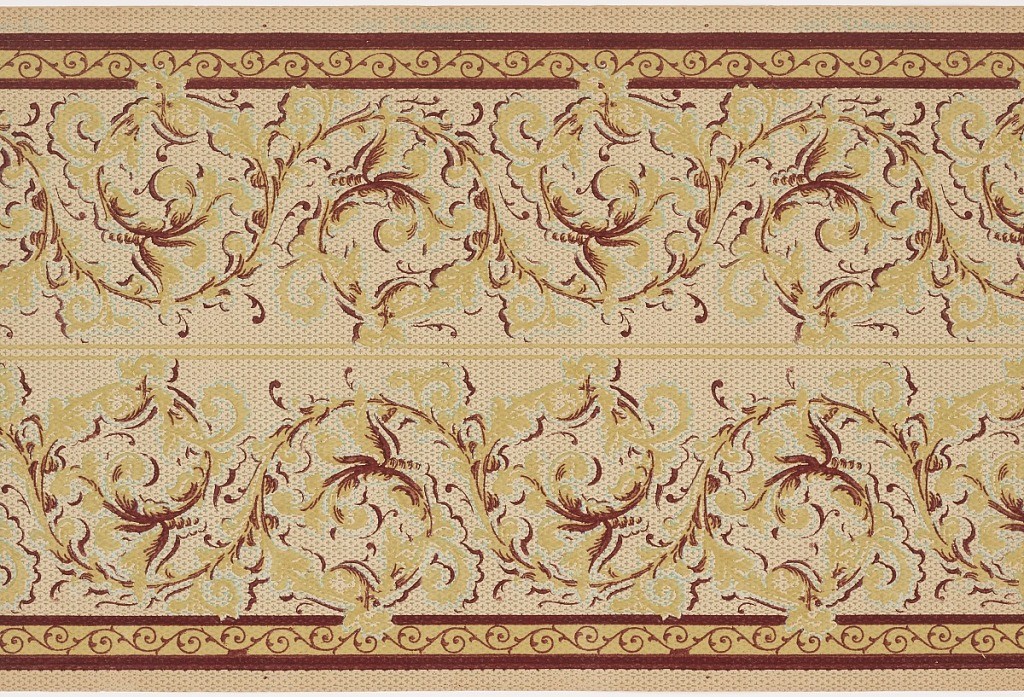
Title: Frieze
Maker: Maxwell & Co., S.A., Chicago, Illinois, USA
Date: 1905–1915
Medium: Machine-printed paper
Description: Wide band of foliate rinceau, with much narrower rinceau along bottom edge. Printed two across.